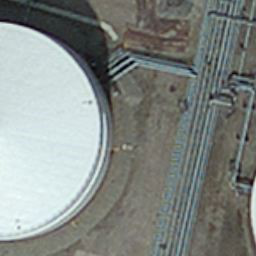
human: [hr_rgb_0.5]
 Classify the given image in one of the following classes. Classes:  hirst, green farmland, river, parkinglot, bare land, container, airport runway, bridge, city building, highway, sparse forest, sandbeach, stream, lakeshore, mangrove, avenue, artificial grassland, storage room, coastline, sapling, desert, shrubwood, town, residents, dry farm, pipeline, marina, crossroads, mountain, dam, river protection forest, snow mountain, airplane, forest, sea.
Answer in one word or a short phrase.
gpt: storage room